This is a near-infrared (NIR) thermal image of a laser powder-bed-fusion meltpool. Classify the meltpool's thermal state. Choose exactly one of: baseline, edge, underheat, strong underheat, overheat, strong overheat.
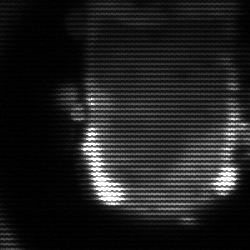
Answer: baseline